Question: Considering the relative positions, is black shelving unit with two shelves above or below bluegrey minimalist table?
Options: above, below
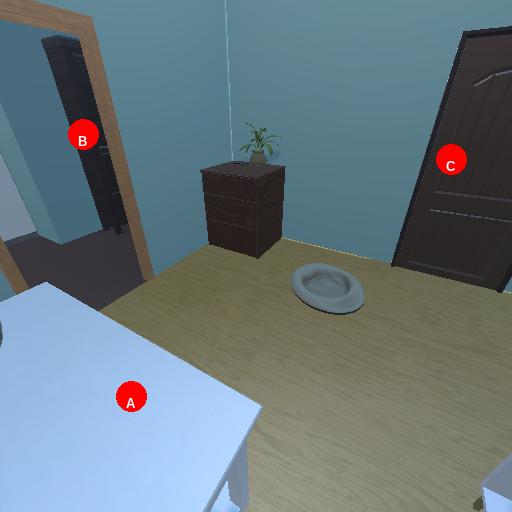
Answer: above